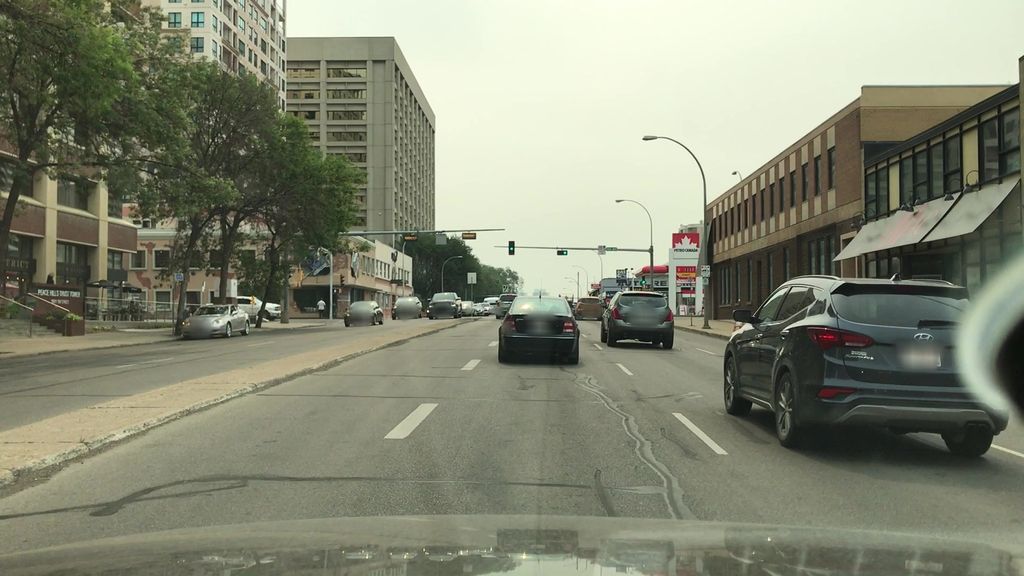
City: edmonton